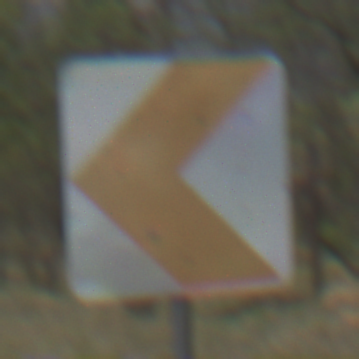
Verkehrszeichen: RichtungstafelnInKurvenKleinRechts
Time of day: Midday
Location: Outdoor (Nature)
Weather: PartlyCloudy
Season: Autumn
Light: Natural